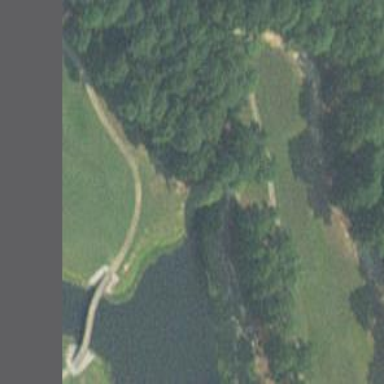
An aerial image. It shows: Path used for both walking and golf.